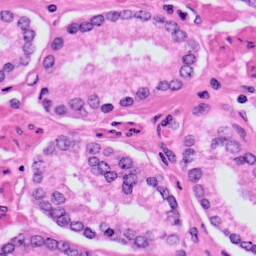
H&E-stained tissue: Prostate